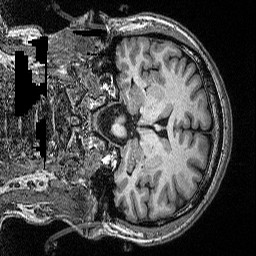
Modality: T1w
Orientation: coronal
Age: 49
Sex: male
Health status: healthy
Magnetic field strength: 3 T
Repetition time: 2.53 s
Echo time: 0.00331 s